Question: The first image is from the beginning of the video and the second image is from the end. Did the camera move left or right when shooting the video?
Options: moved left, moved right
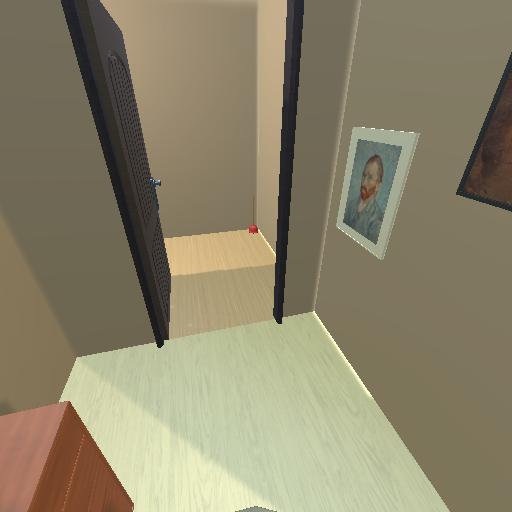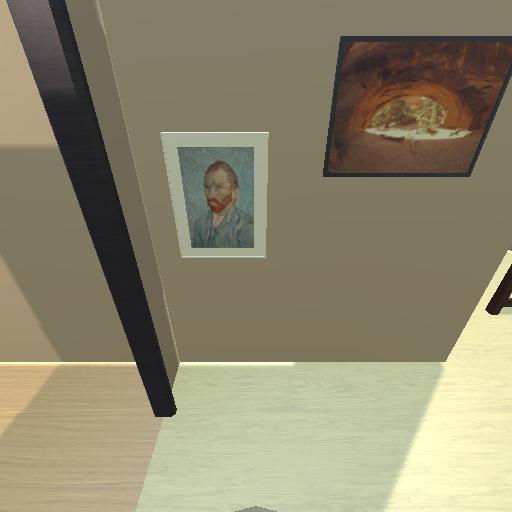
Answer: moved left